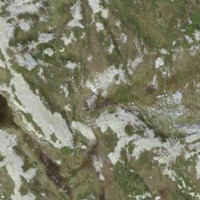
EUNIS habitat code: 31
Species observed at this site:
Erebia epiphron